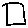
Label: square